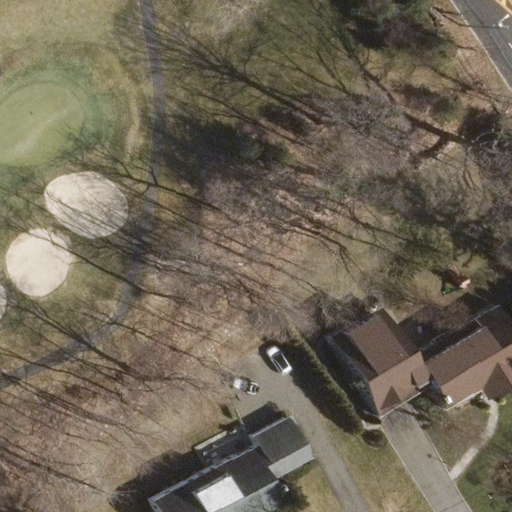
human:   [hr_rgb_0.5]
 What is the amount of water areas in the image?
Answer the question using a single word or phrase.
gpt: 0

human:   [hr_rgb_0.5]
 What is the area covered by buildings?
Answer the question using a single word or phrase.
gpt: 331m2

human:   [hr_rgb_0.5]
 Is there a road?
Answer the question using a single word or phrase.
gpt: yes

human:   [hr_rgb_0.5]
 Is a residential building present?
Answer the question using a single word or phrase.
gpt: yes

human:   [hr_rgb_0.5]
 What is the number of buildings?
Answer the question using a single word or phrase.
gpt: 2

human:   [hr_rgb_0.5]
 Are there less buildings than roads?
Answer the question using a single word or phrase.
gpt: no

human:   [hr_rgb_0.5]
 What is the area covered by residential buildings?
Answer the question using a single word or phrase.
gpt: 331m2

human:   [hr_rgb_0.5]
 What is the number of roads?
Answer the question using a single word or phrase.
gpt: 1

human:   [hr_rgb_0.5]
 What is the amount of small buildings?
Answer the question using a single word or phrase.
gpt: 1

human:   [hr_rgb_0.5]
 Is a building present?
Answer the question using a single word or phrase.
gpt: yes

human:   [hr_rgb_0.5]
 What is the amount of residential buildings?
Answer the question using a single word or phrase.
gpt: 2

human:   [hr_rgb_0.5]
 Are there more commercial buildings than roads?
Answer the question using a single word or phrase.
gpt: no

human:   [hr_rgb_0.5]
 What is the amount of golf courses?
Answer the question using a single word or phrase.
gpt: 1

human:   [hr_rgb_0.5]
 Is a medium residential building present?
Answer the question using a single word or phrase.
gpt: yes

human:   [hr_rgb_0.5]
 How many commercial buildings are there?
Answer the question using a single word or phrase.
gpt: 0

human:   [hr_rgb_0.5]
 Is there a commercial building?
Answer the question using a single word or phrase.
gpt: no

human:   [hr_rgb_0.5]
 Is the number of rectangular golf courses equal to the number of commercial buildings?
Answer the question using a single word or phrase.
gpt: no

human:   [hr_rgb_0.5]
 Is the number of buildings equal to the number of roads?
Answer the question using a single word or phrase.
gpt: no

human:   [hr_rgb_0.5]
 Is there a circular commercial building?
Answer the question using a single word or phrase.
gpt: no

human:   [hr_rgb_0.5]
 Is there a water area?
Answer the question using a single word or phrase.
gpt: no

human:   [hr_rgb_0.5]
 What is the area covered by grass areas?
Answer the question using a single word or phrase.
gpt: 170m2

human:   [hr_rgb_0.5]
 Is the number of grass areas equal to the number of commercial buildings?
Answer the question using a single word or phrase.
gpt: no

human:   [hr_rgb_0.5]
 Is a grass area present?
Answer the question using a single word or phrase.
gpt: yes

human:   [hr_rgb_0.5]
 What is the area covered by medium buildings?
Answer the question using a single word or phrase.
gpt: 291m2

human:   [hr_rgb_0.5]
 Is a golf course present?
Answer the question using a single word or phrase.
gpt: yes

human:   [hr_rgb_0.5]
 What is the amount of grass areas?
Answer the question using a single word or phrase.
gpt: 1

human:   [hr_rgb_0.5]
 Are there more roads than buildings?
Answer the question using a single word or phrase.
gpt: no

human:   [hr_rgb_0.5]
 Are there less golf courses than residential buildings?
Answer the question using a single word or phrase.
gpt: yes

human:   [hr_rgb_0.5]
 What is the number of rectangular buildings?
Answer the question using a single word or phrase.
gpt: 0

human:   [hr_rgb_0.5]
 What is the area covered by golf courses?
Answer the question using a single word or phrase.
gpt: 10307m2

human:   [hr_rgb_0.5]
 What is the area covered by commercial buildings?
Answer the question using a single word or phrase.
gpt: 0m2

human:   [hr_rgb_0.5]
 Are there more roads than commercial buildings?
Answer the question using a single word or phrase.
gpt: yes

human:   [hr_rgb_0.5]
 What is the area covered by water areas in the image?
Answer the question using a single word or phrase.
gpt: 0m2

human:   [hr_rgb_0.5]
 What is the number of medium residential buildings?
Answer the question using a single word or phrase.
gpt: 1

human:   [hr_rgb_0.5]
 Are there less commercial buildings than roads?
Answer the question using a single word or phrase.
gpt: yes

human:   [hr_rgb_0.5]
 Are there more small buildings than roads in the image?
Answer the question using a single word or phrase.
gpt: no

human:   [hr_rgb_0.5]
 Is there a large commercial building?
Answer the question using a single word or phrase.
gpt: no

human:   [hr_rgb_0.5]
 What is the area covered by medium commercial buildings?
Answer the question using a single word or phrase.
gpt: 0m2

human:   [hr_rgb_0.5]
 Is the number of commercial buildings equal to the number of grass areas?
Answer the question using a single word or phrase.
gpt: no

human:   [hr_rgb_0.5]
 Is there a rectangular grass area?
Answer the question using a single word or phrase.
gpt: yes

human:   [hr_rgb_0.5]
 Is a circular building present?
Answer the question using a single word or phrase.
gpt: no

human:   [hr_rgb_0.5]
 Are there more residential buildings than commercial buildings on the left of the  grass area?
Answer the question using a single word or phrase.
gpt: yes

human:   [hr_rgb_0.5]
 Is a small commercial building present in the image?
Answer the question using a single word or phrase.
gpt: no

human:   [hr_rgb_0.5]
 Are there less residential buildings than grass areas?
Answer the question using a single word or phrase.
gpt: no

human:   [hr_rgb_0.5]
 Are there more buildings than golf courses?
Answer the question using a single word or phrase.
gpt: yes

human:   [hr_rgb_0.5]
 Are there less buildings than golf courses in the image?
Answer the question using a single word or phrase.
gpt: no

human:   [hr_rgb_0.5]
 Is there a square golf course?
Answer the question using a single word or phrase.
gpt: no

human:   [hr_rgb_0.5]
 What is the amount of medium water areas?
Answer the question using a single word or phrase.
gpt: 0

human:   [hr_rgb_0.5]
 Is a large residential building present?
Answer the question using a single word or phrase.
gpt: no

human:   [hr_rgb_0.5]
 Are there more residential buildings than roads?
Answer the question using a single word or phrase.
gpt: yes

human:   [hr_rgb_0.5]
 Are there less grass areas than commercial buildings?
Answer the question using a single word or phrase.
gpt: no

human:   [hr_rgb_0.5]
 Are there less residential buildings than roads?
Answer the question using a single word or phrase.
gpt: no

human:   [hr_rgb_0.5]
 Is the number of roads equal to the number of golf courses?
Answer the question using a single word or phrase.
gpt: yes

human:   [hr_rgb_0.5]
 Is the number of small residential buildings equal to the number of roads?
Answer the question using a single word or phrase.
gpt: yes

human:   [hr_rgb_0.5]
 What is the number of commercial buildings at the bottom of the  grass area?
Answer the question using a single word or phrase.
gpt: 0

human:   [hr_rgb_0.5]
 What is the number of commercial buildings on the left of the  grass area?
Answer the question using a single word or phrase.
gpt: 0

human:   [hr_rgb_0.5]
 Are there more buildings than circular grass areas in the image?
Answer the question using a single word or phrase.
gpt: yes

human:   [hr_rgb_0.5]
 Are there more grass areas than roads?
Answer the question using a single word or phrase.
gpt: no

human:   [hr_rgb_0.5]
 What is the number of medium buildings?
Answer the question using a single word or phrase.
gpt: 1

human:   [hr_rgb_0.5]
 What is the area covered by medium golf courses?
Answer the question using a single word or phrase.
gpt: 0m2

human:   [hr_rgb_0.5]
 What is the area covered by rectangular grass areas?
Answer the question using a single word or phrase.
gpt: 170m2

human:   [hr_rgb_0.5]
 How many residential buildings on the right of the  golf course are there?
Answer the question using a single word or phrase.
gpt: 2

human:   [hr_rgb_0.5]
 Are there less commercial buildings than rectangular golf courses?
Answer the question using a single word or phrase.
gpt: yes

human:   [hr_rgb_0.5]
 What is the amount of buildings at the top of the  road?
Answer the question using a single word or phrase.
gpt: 0